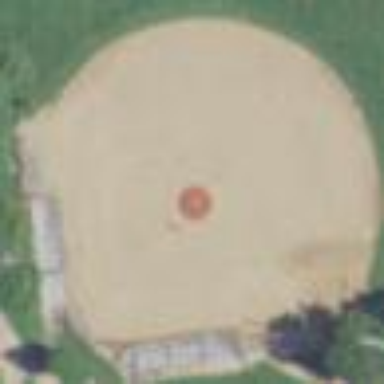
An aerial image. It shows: Baseball pitch for leisure land activities.